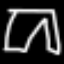
Label: pants